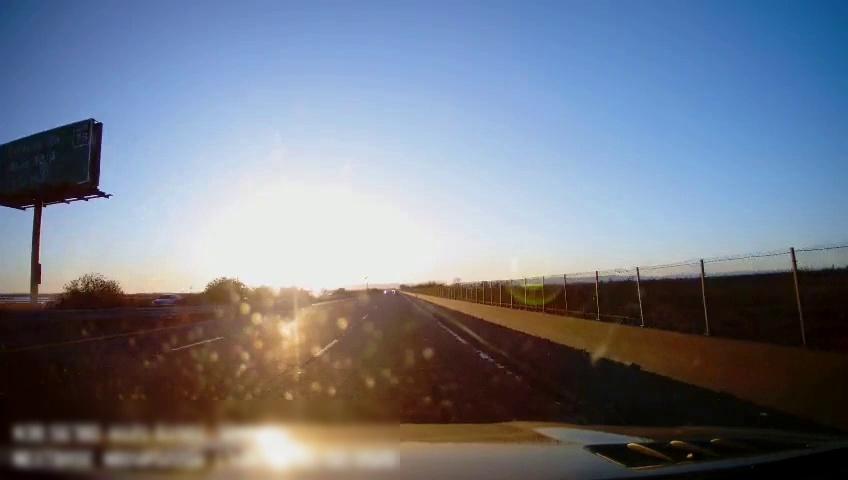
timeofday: Day
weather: Sunny
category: Drivable Space
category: Vehicles | Car
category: Lanes | Alternate Lane
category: Lanes | Current Lane
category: Lanes | Current Lane
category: Lanes | Alternate Lane
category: Traffic | Signs